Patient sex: F
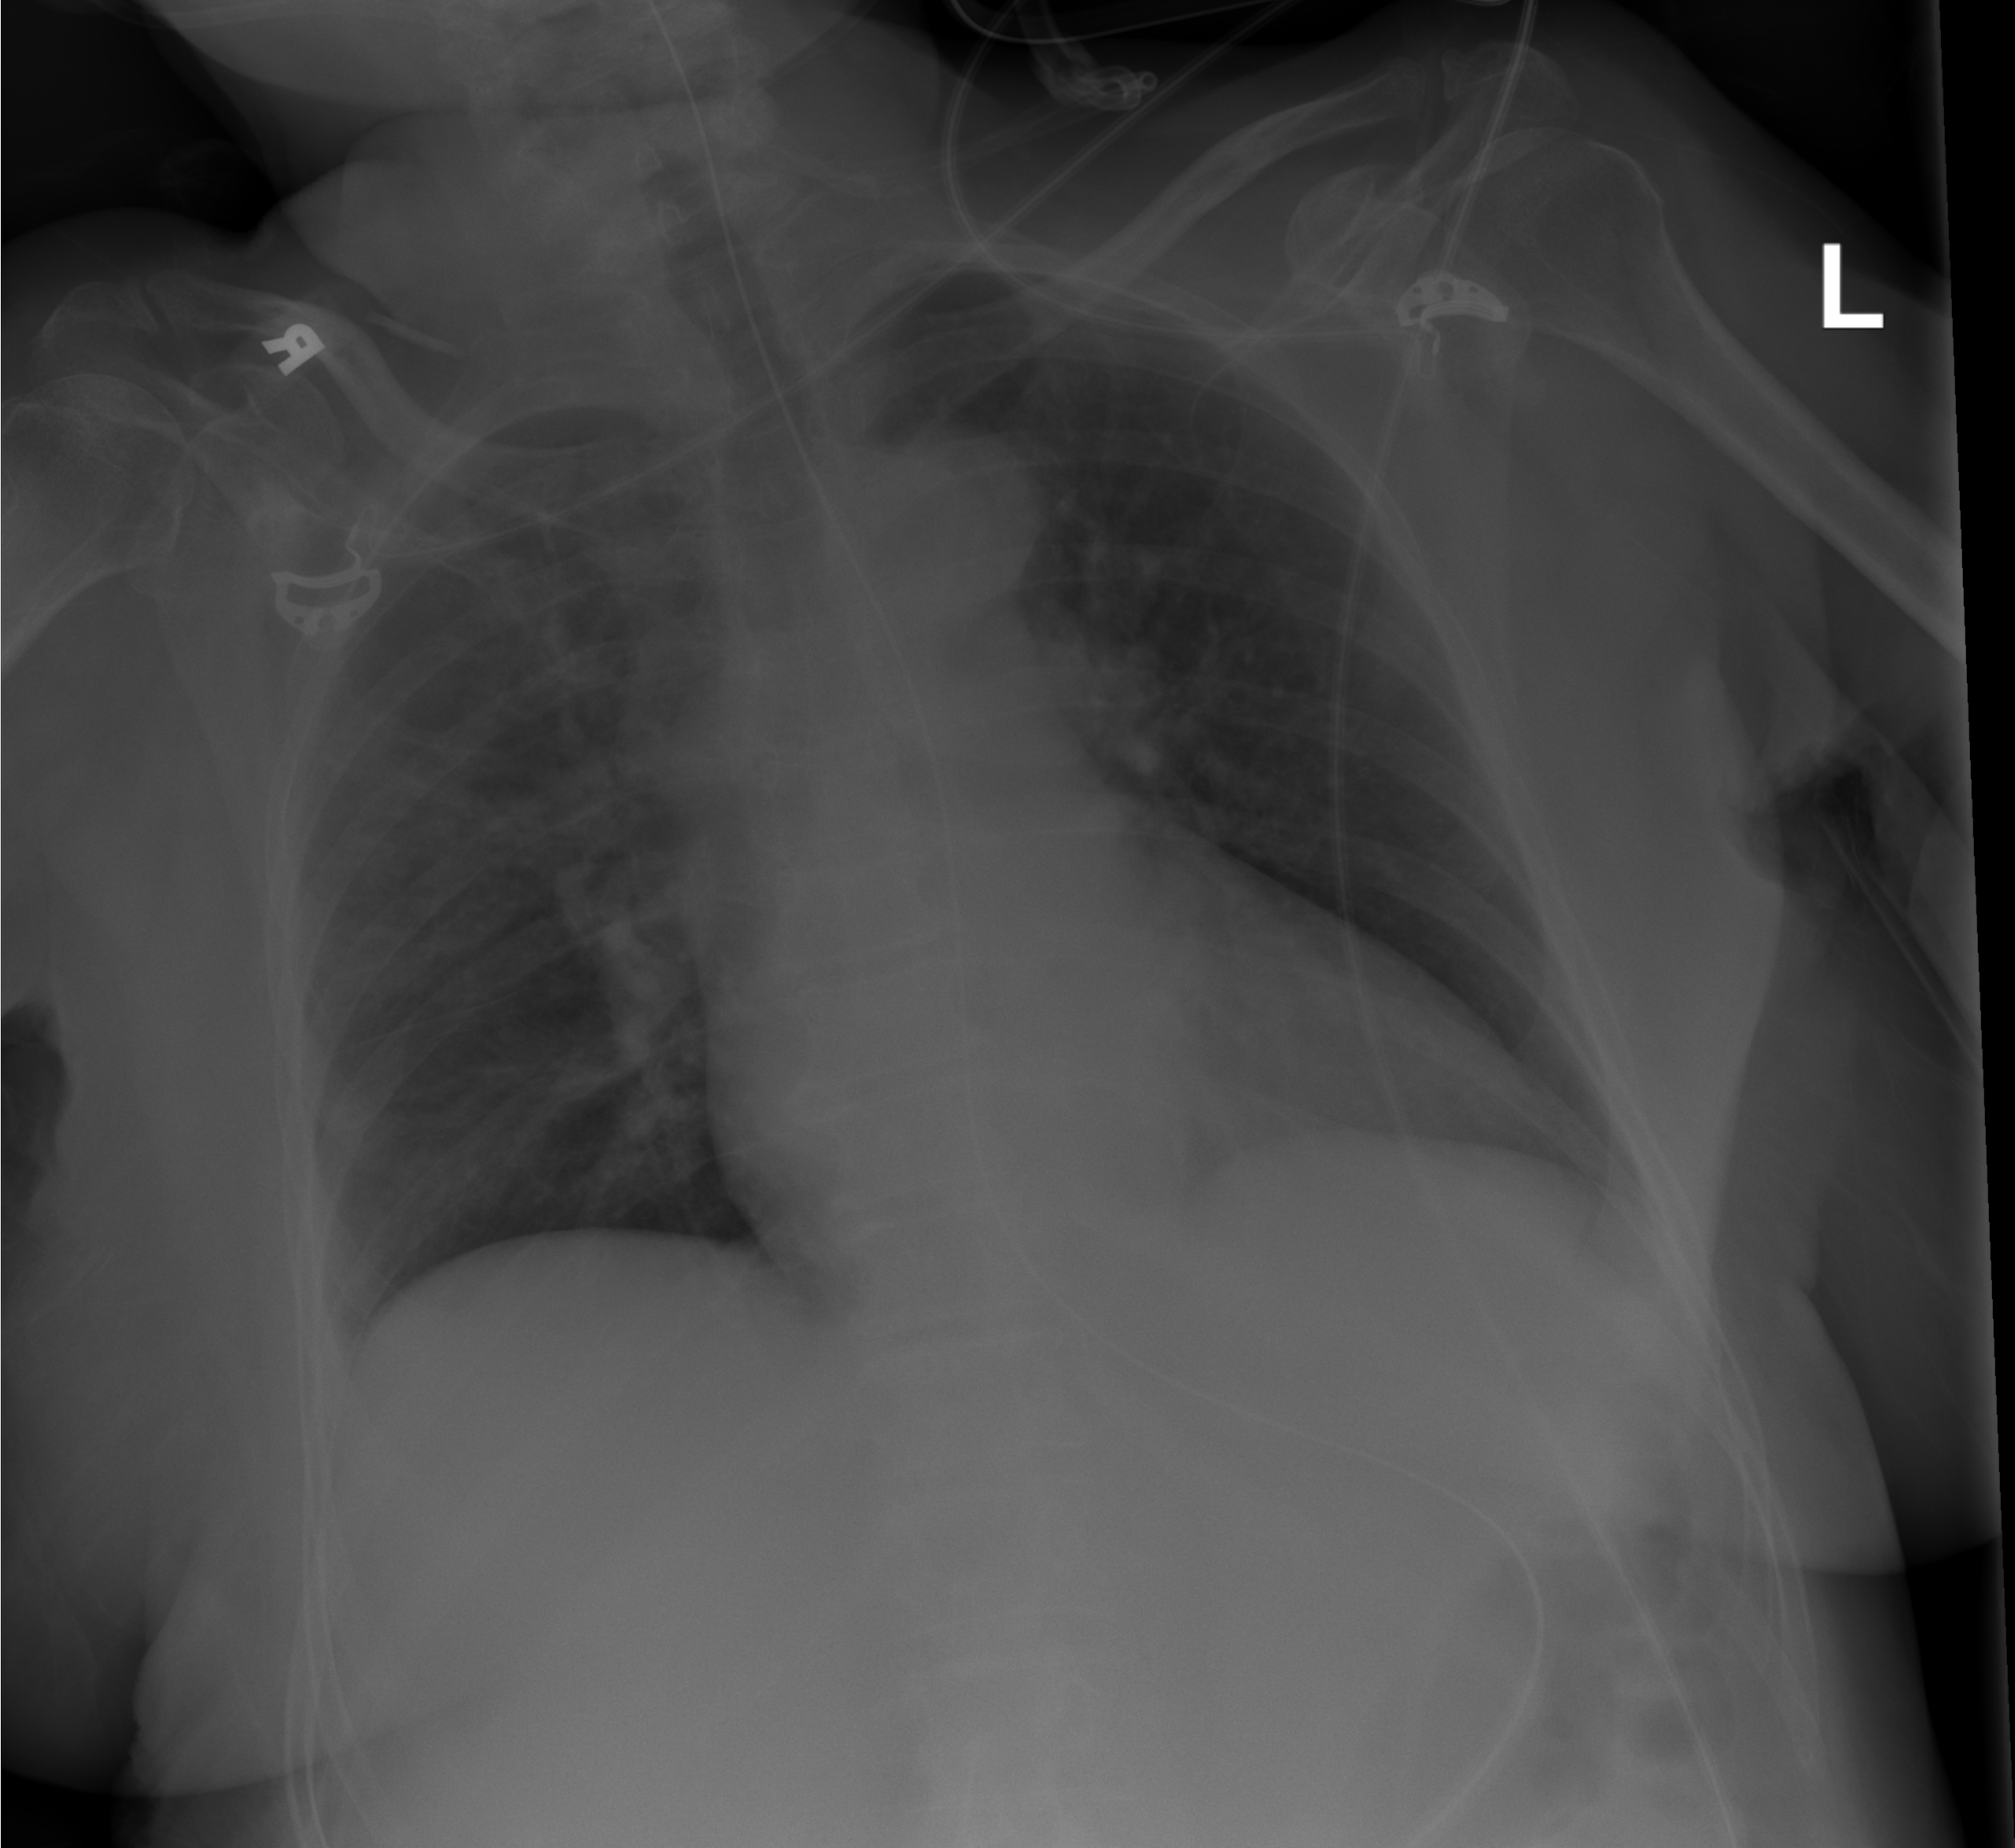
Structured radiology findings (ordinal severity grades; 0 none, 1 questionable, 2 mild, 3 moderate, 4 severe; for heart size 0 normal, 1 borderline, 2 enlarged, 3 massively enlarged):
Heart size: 0
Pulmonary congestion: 0
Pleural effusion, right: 0
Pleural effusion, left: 0
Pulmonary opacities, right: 2
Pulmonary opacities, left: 0
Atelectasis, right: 0
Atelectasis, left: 0